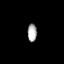
Tissue: prostate
Cell type: T cells
Senescence score: 0.797
Nuclear area (px): 163
Mean DAPI intensity: 171.736